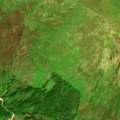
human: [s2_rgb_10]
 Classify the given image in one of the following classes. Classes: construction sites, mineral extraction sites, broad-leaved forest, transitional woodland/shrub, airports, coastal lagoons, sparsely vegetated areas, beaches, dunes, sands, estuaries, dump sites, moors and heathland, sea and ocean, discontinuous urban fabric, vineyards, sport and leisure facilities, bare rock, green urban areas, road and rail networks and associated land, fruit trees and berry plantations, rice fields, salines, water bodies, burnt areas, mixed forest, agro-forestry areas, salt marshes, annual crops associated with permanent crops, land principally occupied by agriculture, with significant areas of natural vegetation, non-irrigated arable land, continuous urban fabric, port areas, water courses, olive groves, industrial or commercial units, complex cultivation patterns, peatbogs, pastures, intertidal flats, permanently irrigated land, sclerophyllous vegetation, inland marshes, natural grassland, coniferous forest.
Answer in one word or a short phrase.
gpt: coniferous forest, natural grassland, moors and heathland